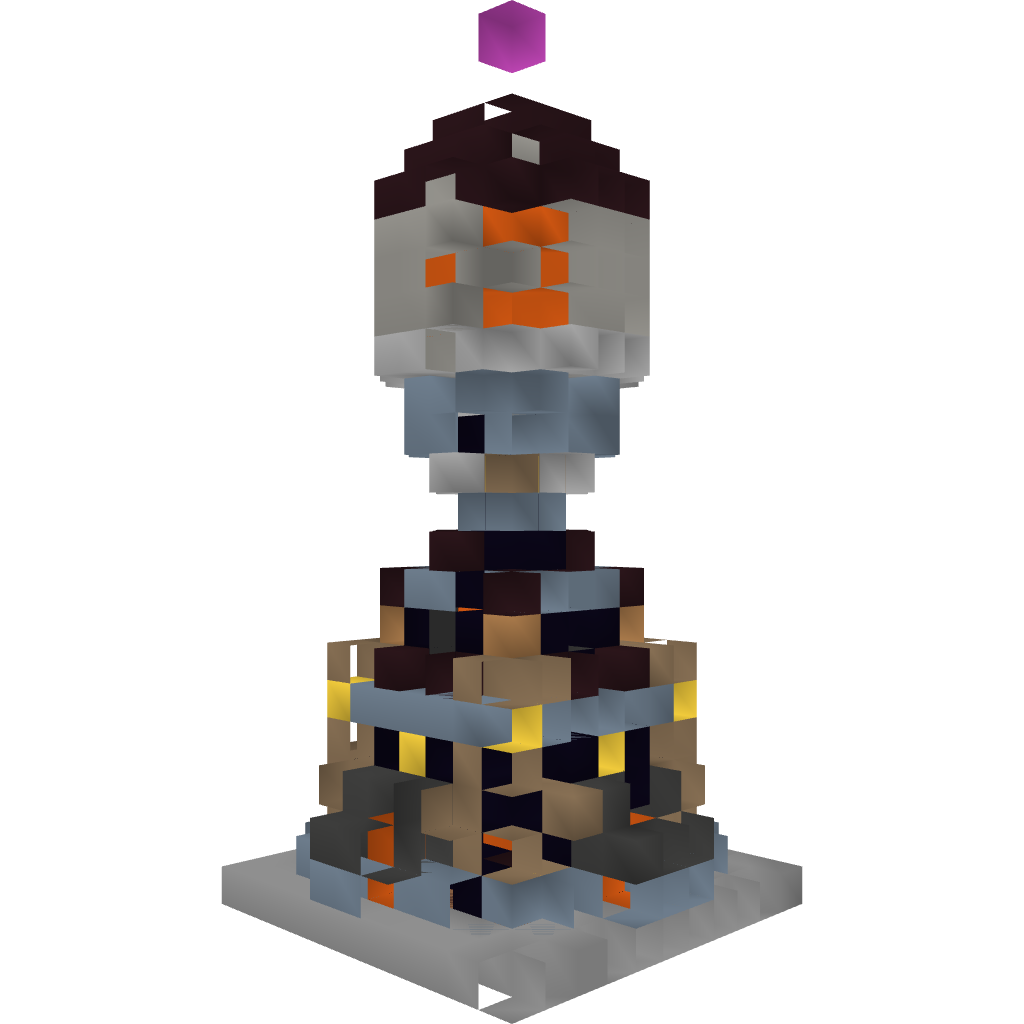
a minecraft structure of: Lava Orb